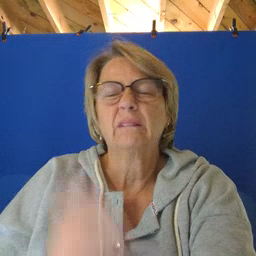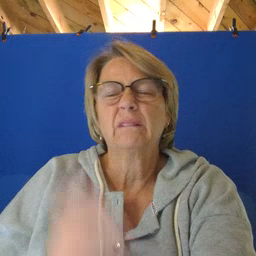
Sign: airplane